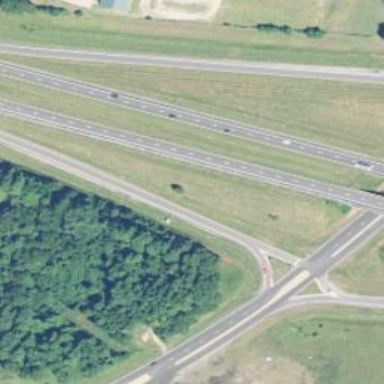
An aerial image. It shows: View of motorway.